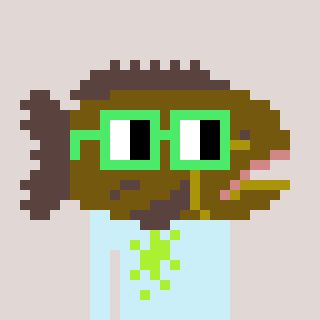
a pixel art character with square light green glasses, a grouper-shaped head and a cold-colored body on a warm background